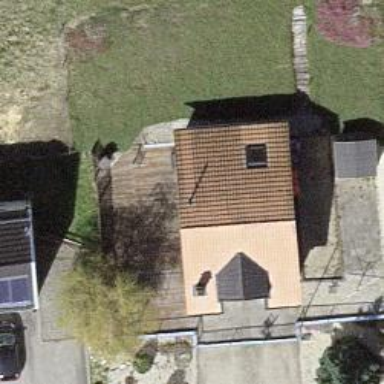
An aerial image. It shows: Building with gabled roof made of tiles. The roof is oriented across the structure.